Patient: sex M, age 37
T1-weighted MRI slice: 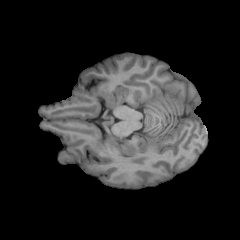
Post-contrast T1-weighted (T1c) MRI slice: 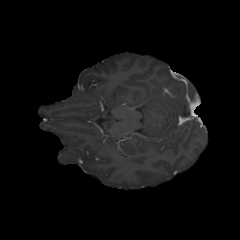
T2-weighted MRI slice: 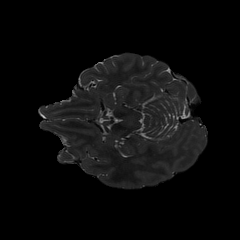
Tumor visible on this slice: no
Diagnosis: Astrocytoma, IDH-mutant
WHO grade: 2